Field crop: tomato
Growth stage: 1
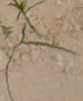
Species: cyperus